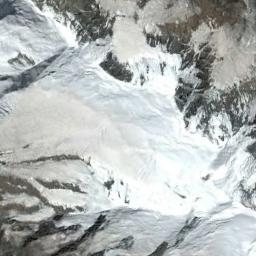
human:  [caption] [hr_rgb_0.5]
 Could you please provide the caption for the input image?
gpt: The snow berg is consist of bare land and white snow .

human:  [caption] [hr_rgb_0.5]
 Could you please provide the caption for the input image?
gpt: A snow-covered mountain covered in large areas .

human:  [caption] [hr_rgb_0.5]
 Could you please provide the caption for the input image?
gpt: There is snow on the part of the snowberg .

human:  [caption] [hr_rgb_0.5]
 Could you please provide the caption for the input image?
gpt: The snowberg is covered with snow and ice .

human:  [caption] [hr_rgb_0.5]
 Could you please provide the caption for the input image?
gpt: There much snow on the snowberg .